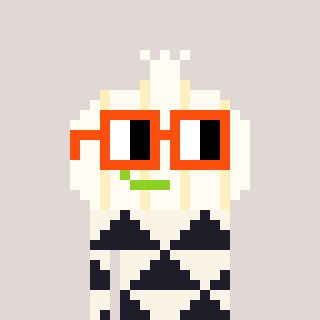
a pixel art character with square orange glasses, a garlic-shaped head and a grayscale-colored body on a warm background